Question: I am working on a data export and need to return the values from a lookup table were there are multiple values to lookup from the same table in a single row.
Example

I essentially need to replace the 3 id columns with values from the lookup table keeping to a single row in the export.
Help is appreciated.
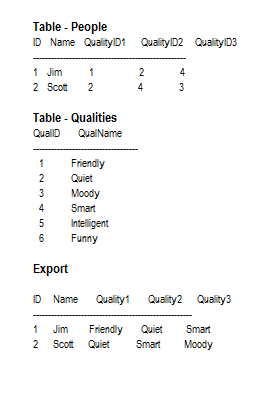
Answer: '''
SELECT p.ID,
p.NAME,
q1.QualName,
q2.QualName,
q3.QualName
FROM people p
LEFT JOIN qualities q1
ON q1.QualID = p.QualityID1
LEFT JOIN qualities q2
ON q2.QualID = p.QualityID2
LEFT JOIN qualities q3
ON q3.QualID = p.QualityID3;
'''